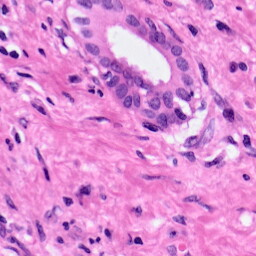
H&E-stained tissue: Pancreatic